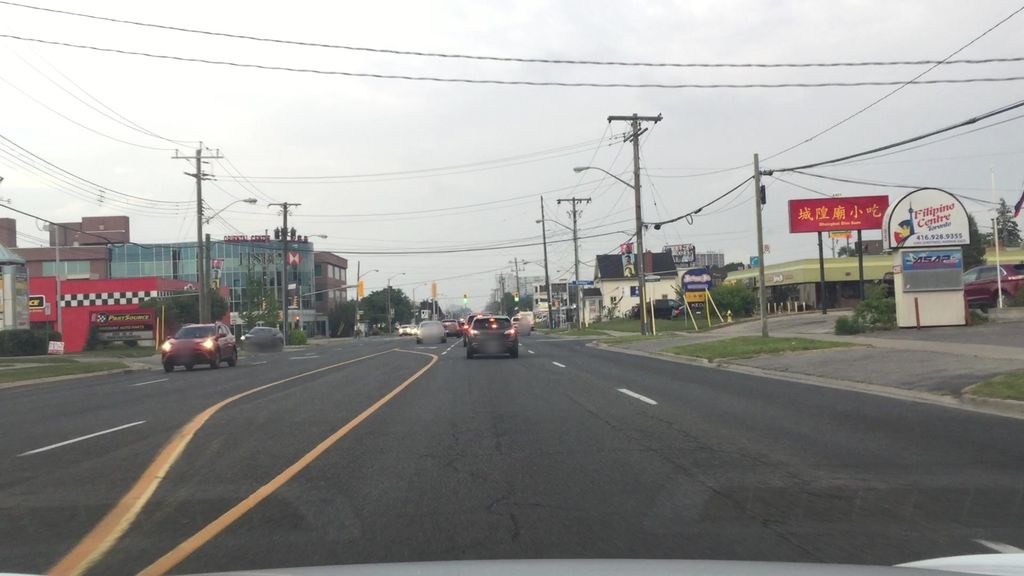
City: toronto